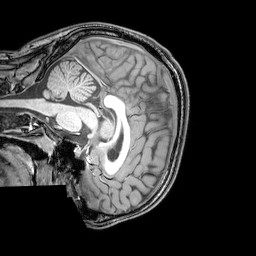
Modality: T1w
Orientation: sagittal
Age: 26
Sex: male
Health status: healthy
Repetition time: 0.081 s
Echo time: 0.037 s